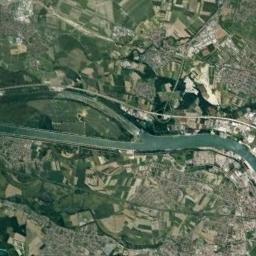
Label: river